Question: I have downloaded a project that uses 'AMD'. Everything works fine, but I wanted to test out how to concatenate all the compiled files into one output 'all.js' file. I found something about '--out' parameter and followed the steps from here: <URL>
It didn't work for me, I'm getting an error:
> The command "tsc --module AMD --out all.js
"C:\TypeScriptWithRequireAMD_0.8.1pp\classes\Test.ts"
"C:\TypeScriptWithRequireAMD_0.8.1\modules
equire.d.ts"
"C:\TypeScriptWithRequireAMD_0.8.1pp\classes\Greeter.ts"
"C:\TypeScriptWithRequireAMD_0.8.1pp\AppConfig.ts"
"C:\TypeScriptWithRequireAMD_0.8.1pp\AppMain.ts"" exited with code
1.
Here's how my file structure looks like:

Btw. I have a second question. Does '--out' parameter copy contents from 'lib' catalog? If not, how to include them, too?
Oh, I forgot... It's a part of my '.csproj' file:
'''
<PropertyGroup Condition="'$(Configuration)' == 'Debug'">
<TypeScriptSourceMap>--module AMD</TypeScriptSourceMap>
</PropertyGroup>
<Target Name="BeforeBuild">
<Message Text="Compiling TypeScript files" />
<Message Text="Executing tsc$(TypeScriptSourceMap) @(TypeScriptCompile ->'&quot;%(fullpath)&quot;', ' ')" />
<Exec Command="tsc $(TypeScriptSourceMap) --out all.js @(TypeScriptCompile ->'&quot;%(fullpath)&quot;', ' ')" />
</Target>
'''
Here's my 'AppConfig.js':
'''
require.config({
baseUrl: '../',
paths: {
'jquery': 'lib/jquery-1.7.2',
'underscore': 'lib/underscore',
'backbone': 'lib/backbone',
'console': 'lib/console',
'greeter': 'app/classes/Greeter',
'test': 'app/classes/Test'
},
shim: {
jquery: {
exports: '$'
},
underscore: {
exports: '_'
},
backbone: {
deps: [
"underscore",
"jquery"
],
exports: "Backbone"
},
console: {
exports: "console"
},
greeter: {
deps: [
"test"
]
},
test: {
deps: [
"greeter"
]
}
}
});
require([
'jquery',
'underscore',
'backbone',
'console',
'app/AppMain',
'app/classes/Greeter',
'app/classes/Test'
], function ($, _, Backbone, console, main, greeter, test) {
var appMain = new main.AppMain();
appMain.run();
});
'''
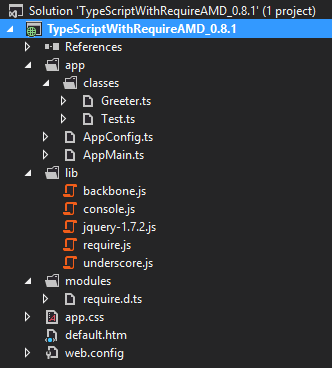
Answer: By definition AMD scripts are loaded asynchronously by an AMD loader. In order to place them all in one file you'll need to run some analysis on the dependencies of each file so that they are inserted in the correct order. This is not something that '--out' does. You'll need to investigate something like the <URL> instead.